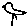
Label: bird